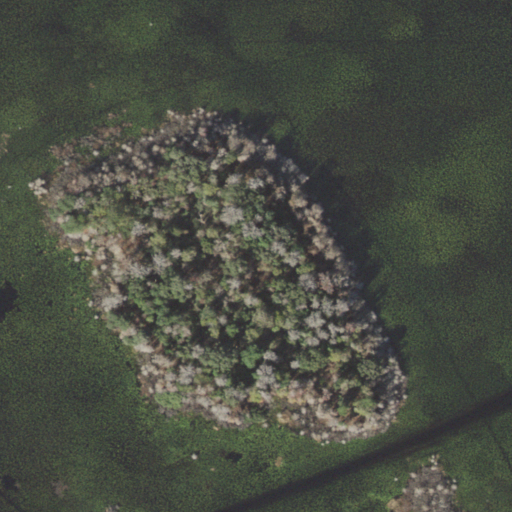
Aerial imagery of island in Florida named Mitchell Island containing herbaceous wetlands, evergreen forest, woody wetlands, and mixed forest